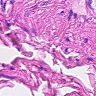
Metastatic tissue present: no